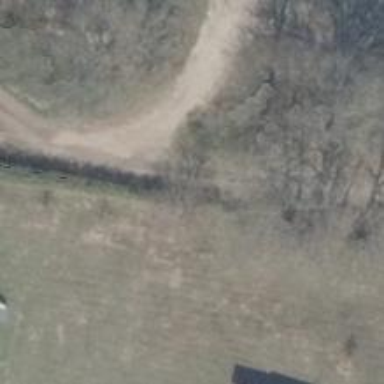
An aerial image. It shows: Track with grade 3 tracktype.